Field crop: maize
Growth stage: 2
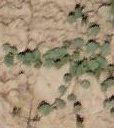
Species: convolvulus